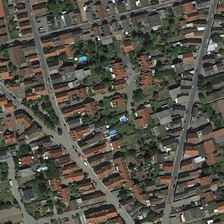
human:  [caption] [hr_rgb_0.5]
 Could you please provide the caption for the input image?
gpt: the four roads  with oblique intersections  divide the residential area into several parts .

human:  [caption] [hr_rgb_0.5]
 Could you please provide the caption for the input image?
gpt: the residential area is separated as a triangular block .

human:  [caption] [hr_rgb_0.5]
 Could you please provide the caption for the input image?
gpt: the four roads  with oblique intersections  divide the residential area into several parts .

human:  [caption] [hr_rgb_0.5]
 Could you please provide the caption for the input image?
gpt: the four roads  with oblique intersections  divide the residential area into several parts .

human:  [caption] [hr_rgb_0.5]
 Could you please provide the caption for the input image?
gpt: many buildings and green trees are in a dense residential area .